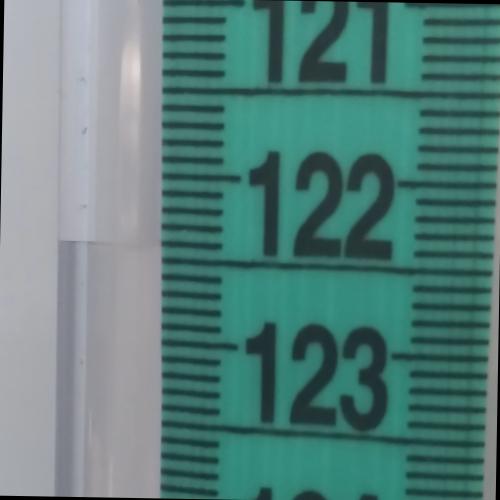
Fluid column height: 122.4 cm